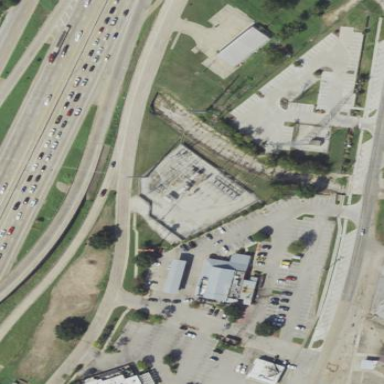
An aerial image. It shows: Distribution substation surrounded by fence.